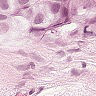
Metastatic tissue present: yes